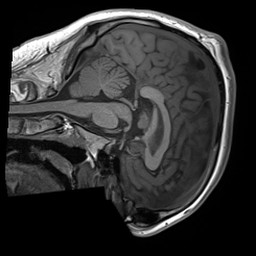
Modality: T1w
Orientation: sagittal
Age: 22
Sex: male
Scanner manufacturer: siemens
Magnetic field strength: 3 T
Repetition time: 1.8 s
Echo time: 0.00232 s